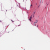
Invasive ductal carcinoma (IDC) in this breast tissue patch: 0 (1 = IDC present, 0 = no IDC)